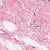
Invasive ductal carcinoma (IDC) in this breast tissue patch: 0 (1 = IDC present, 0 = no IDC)